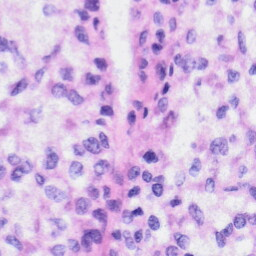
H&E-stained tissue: Liver